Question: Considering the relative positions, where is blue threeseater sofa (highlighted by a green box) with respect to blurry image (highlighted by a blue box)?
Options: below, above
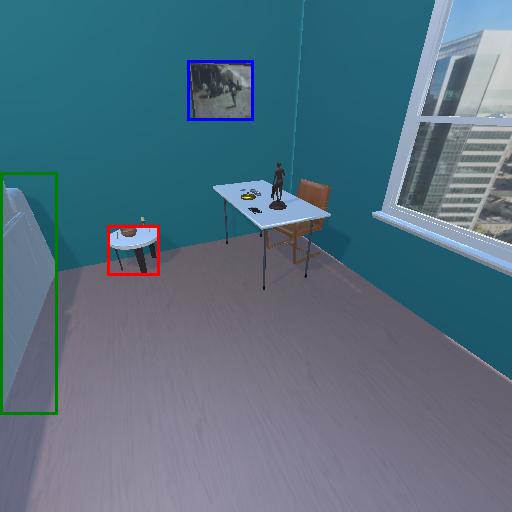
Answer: below